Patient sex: M
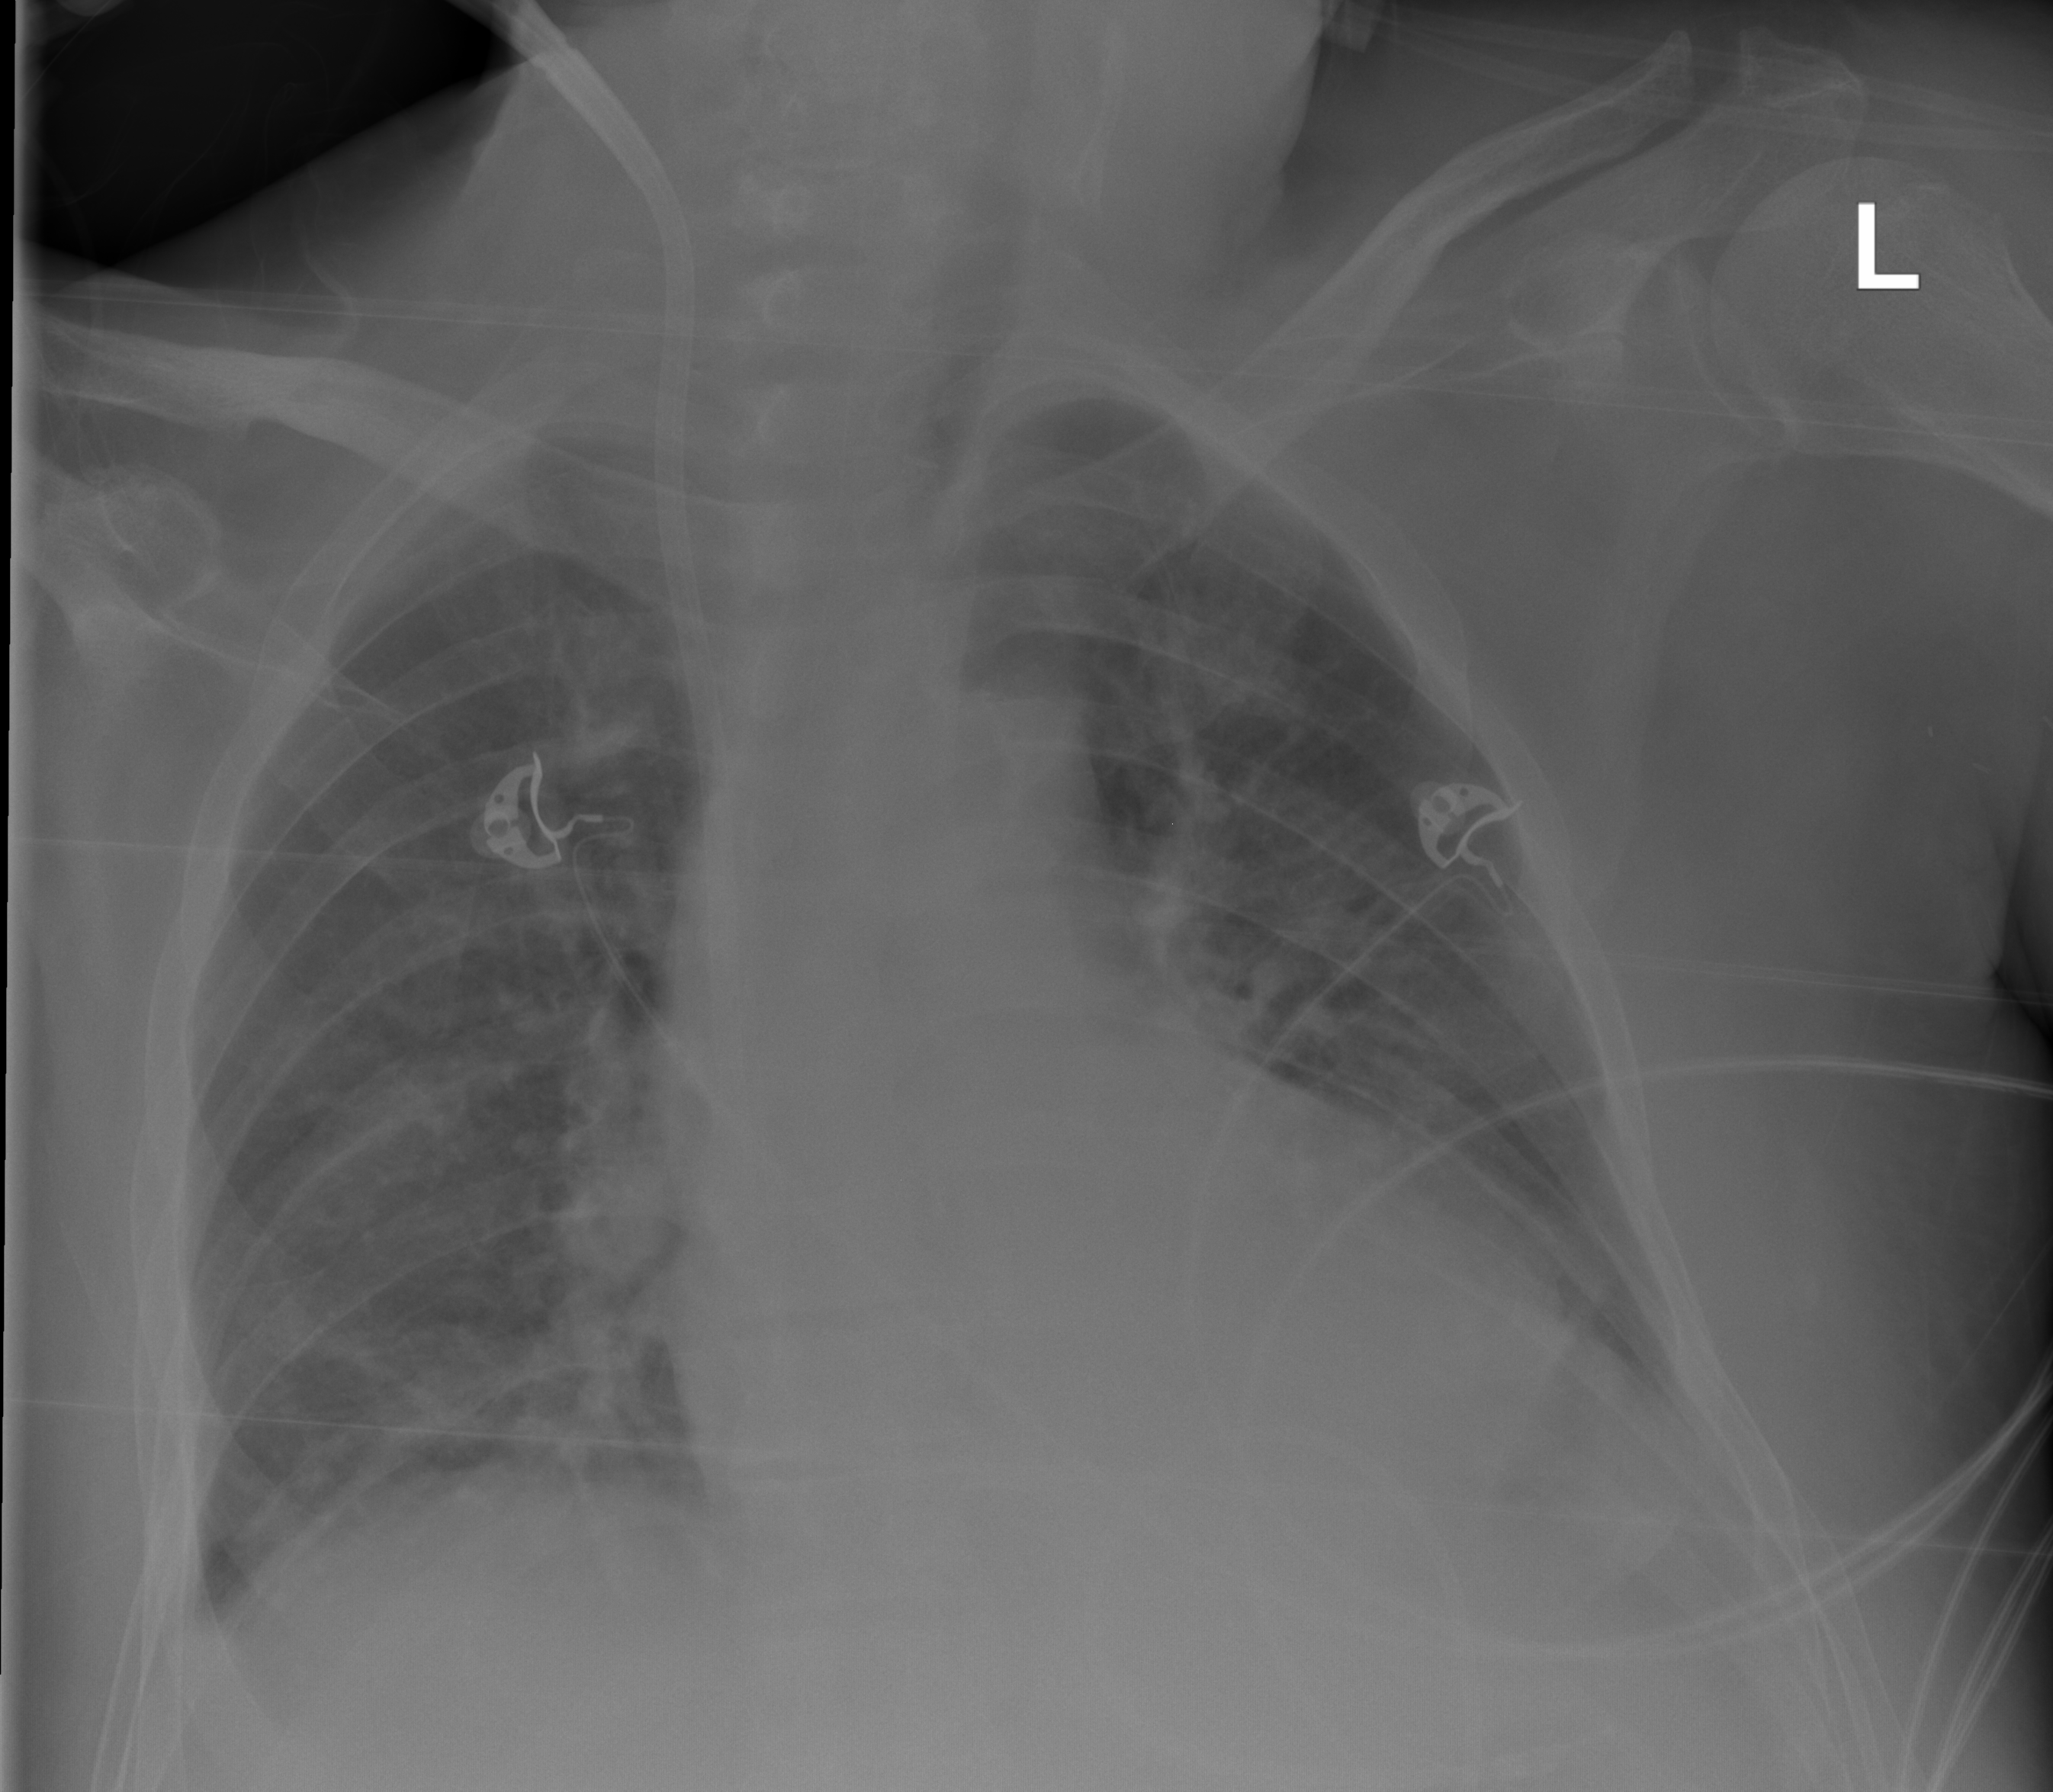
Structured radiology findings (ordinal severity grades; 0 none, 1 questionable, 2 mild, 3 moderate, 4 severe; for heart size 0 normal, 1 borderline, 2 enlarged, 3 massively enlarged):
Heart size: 2
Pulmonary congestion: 2
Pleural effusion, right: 2
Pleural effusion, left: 2
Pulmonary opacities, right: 1
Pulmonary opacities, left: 0
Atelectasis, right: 2
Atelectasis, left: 2